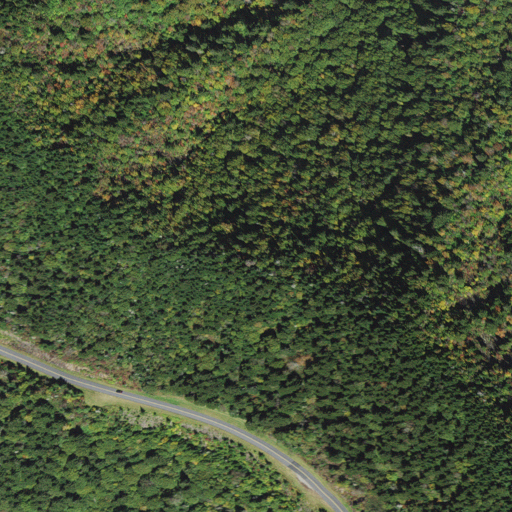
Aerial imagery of gap in North Carolina named Richland Gap containing evergreen forest, mixed forest, deciduous forest, open development, and low intensity development